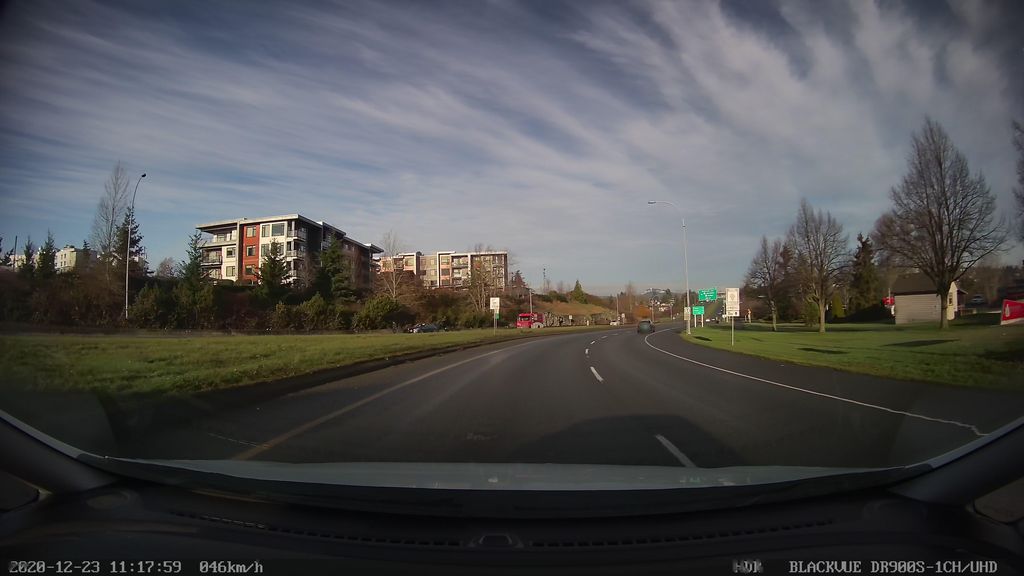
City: victoria